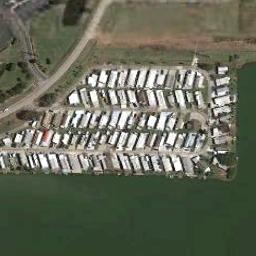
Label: mobile_home_park